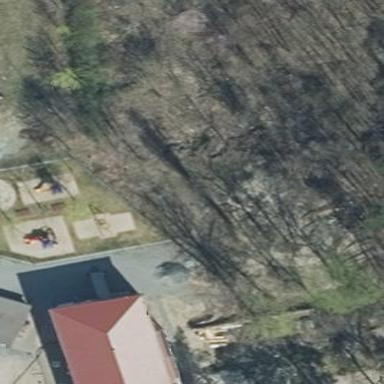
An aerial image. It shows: Playground area for leisure land.